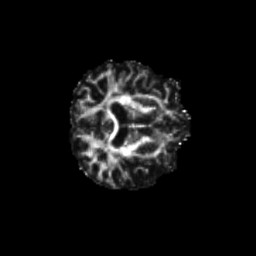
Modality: FA
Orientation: axial
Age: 57
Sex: female
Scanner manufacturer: siemens
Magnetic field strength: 3 T
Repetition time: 8.6 s
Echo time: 0.095 s